Current action and preconditions to check: path_clear

Your task: For each precondition in the list above, predict whether it will hold at this action.

Consider the current scene as observed from the mobile robot's camera, and analyze the predicted future states of all dynamic agents (e.g., people, animals, vehicles, or any moving entities) within the NEXT SECOND.

IMPORTANT: Only answer "very likely" if you are absolutely certain—based on strong, clear evidence—that a dynamic agent will violate the precondition in the predicted future state. Do NOT answer "very likely" for unlikely, ambiguous, or low-probability risks.

Ask yourself for each precondition: Is there a high probability, with clear and convincing evidence, that the predicted future states of any dynamic agent will interfere with the predicted future state of the currently executing action within the NEXT SECOND, causing that precondition to fail?

Assess the risk level based on these predictions. Use "likely" or "very likely" if motions create a clear risk of interference.

Use "neutral" or "improbable" if agents are nearby but their predicted paths are clearly diverging or non-conflicting.

Failure Risk Categories: "very improbable", "improbable", "neutral", "likely", "very likely"

Answer Format: Output ONLY the probability_of_failure value from these categories: "very improbable", "improbable", "neutral", "likely", "very likely"

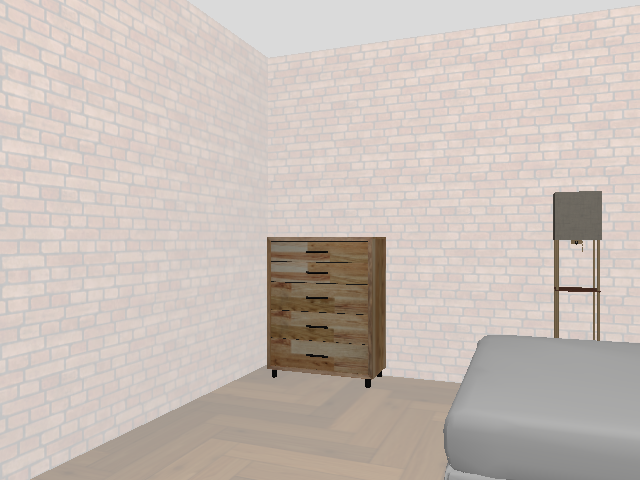

Answer: very improbable